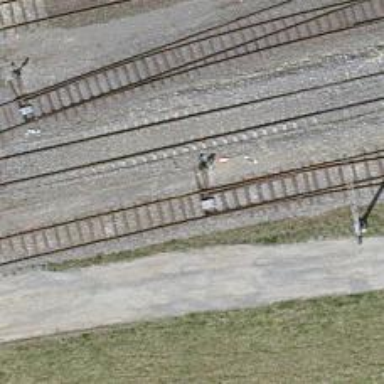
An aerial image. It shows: Rail yard with electrified contact lines for railway operations.